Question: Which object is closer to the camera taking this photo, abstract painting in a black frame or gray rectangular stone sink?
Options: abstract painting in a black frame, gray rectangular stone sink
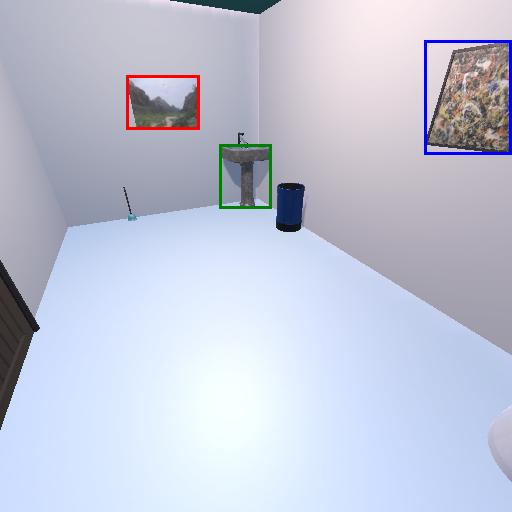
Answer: abstract painting in a black frame